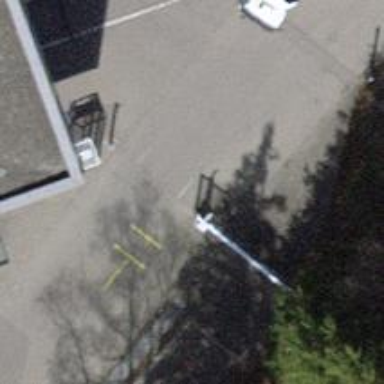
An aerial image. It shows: Gate.